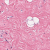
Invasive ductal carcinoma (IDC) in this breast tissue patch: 0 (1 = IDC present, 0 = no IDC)